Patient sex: M
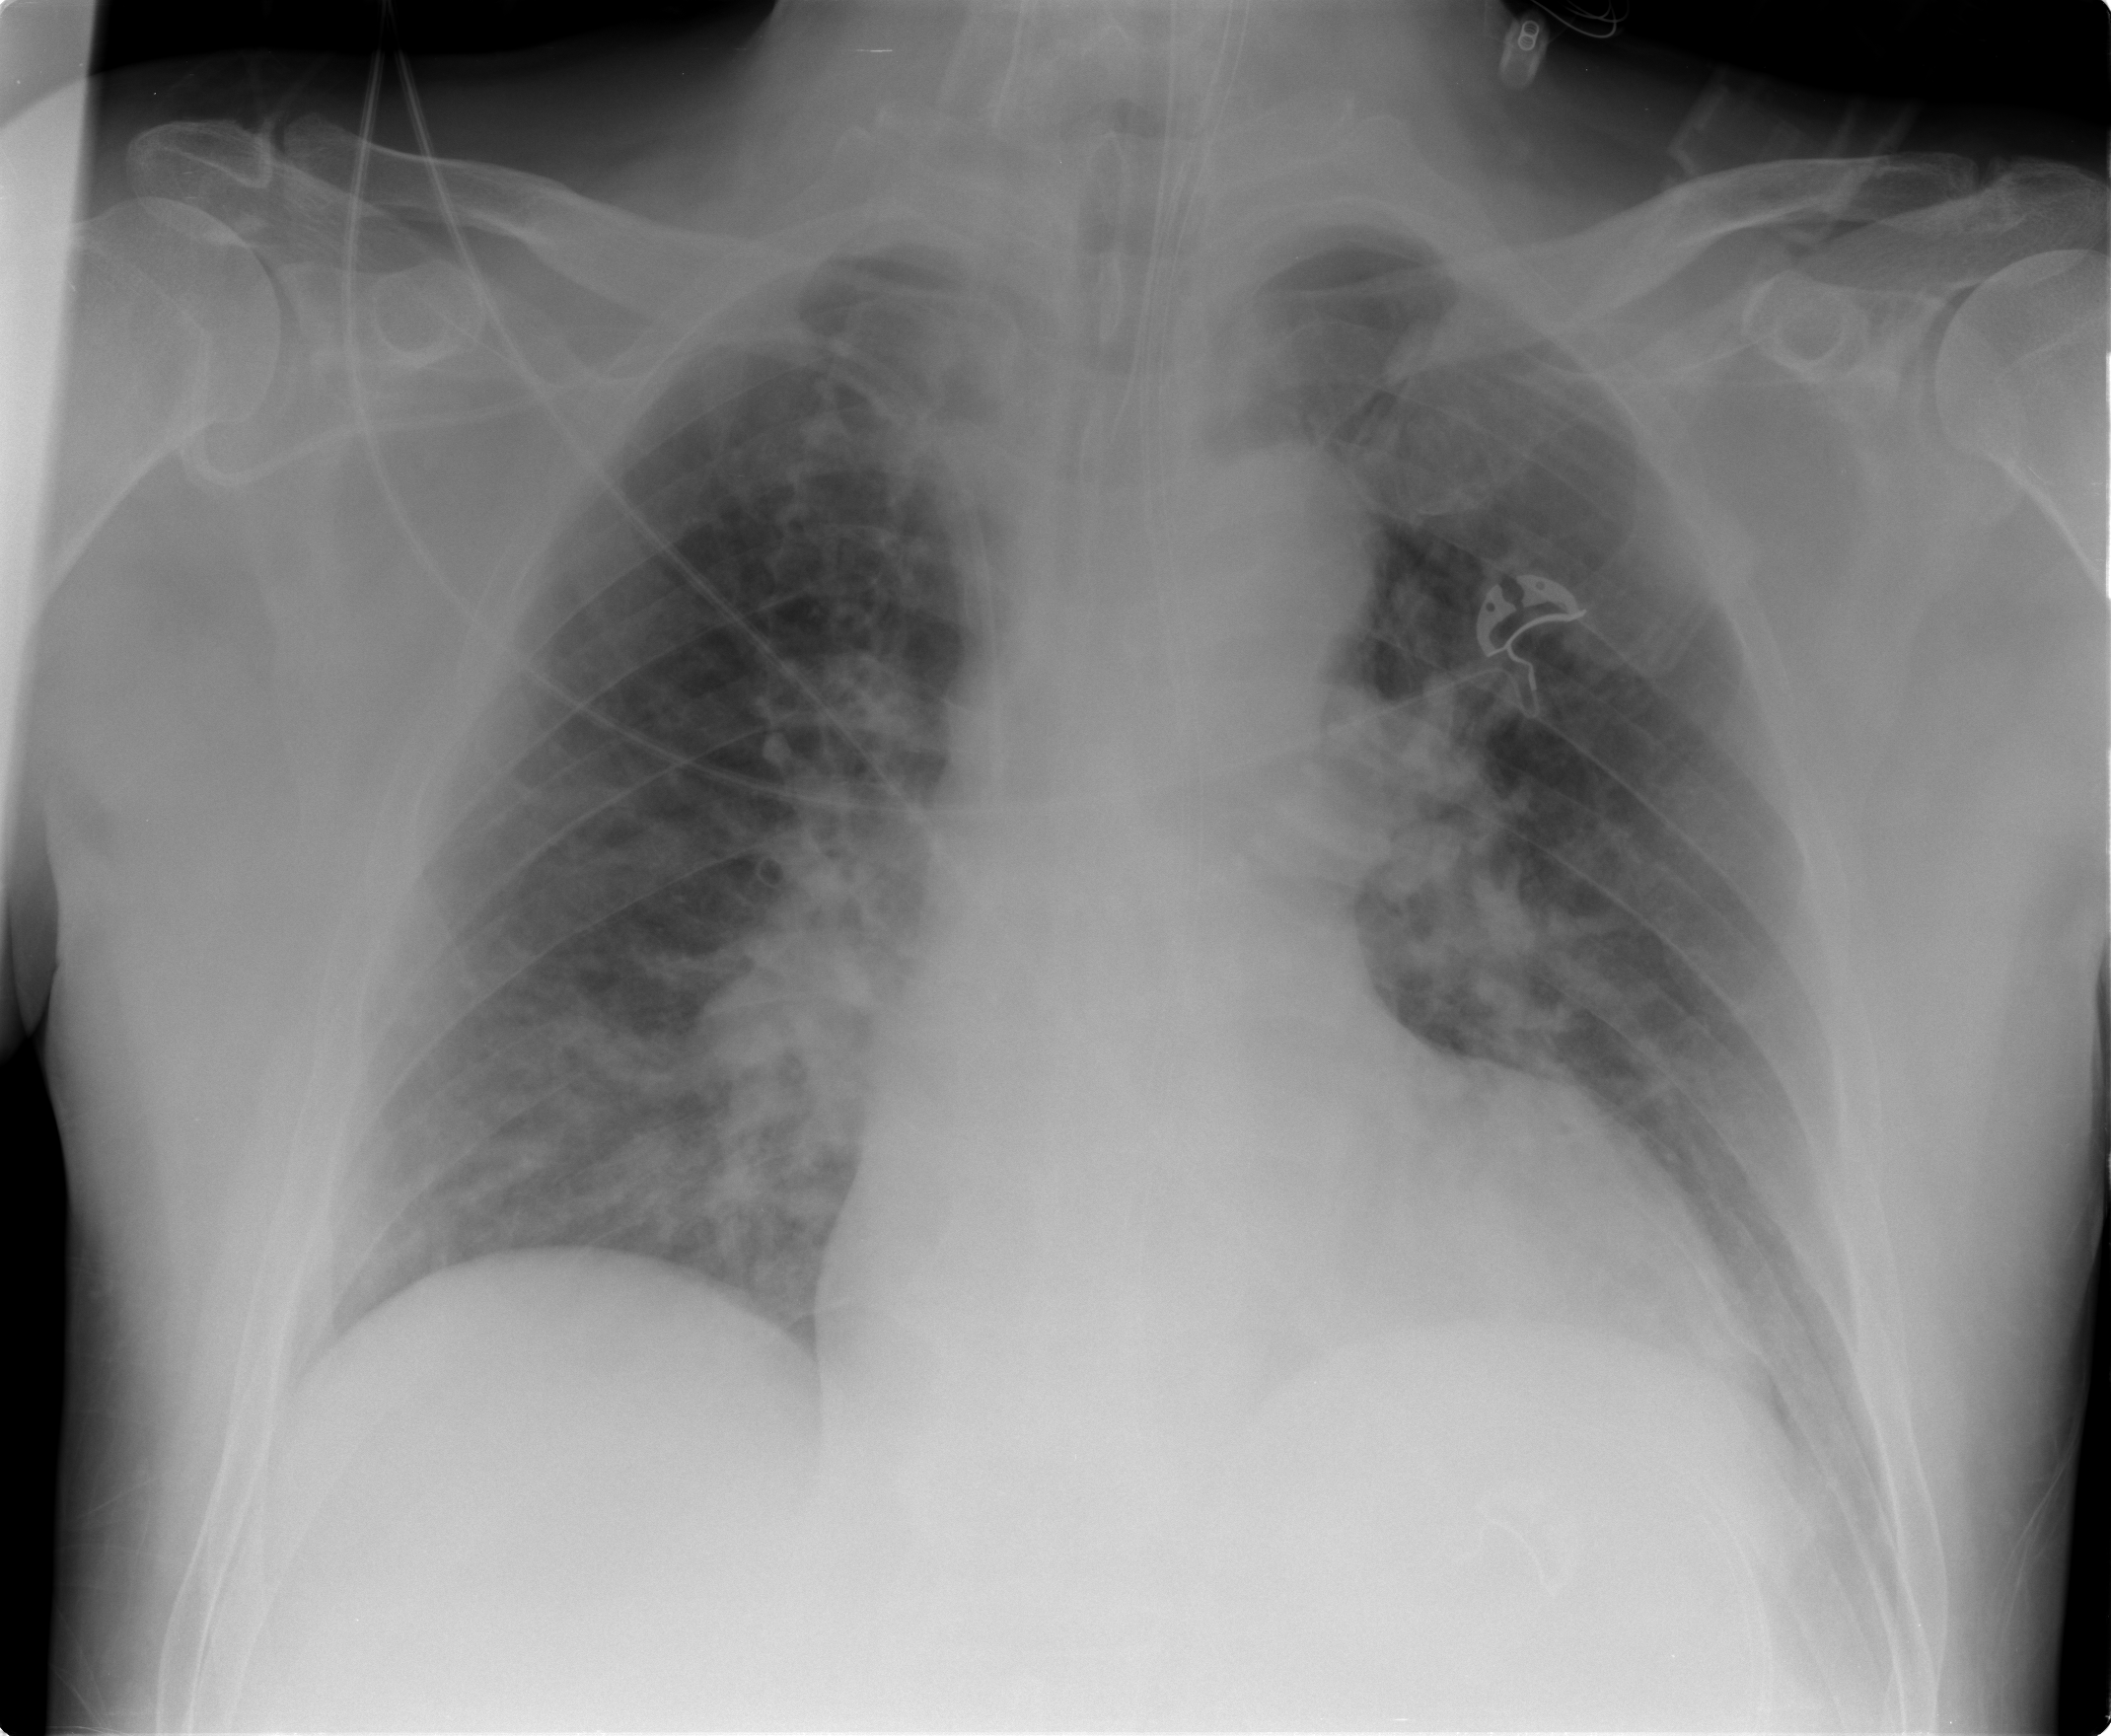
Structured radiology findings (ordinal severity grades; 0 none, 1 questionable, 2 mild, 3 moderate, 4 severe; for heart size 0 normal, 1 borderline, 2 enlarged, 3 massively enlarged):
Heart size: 2
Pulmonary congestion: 0
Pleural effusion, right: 0
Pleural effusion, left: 0
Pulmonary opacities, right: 2
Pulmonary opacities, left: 0
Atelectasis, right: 2
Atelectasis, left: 0